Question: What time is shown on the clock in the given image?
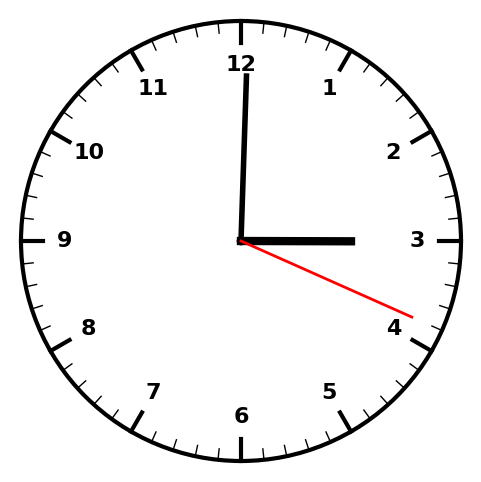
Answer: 03:00:19